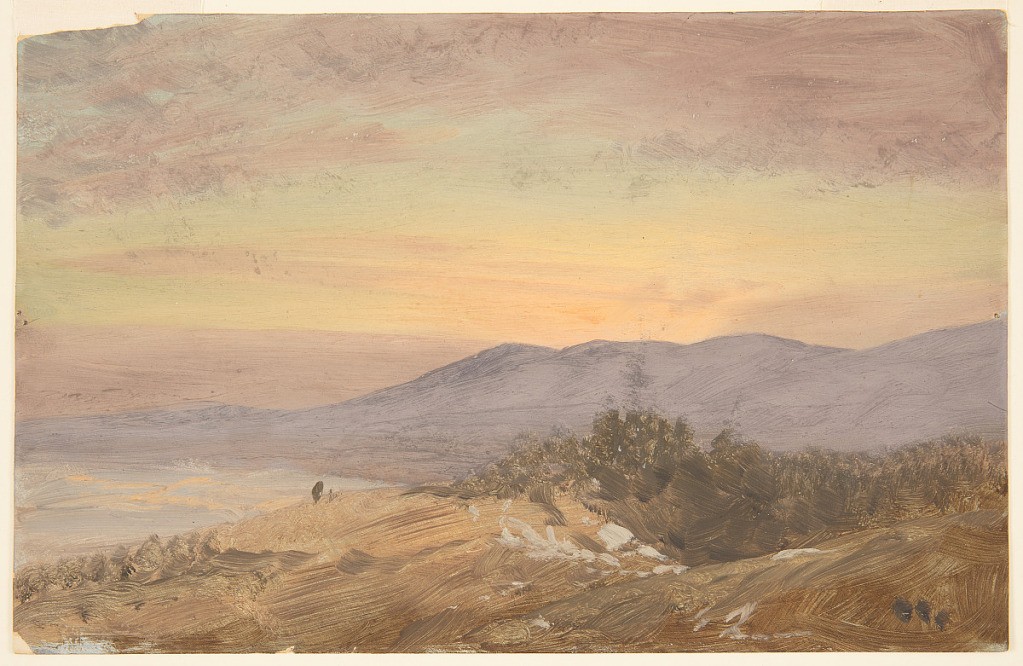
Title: Winter Sunset in the Hudson Valley, Looking Southwest from Olana
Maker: Frederic Edwin Church, American, 1826–1900
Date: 1865–75
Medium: Brush and oil, graphite on paperboard
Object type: drawing
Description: Landscape sketch showing southwestern view of Hudson River Valley from Church's farm on Long Hill, near Hudson, N.Y. Fields and wooded hillsides visible in foreground. Beyond, the Catskill Escarpment is rendered in purple with Overlook Mountain at center. Fog inundates valley between. Above, partly cloudy twilight sky rendered in gradient from orange to yellow to aquamarine.